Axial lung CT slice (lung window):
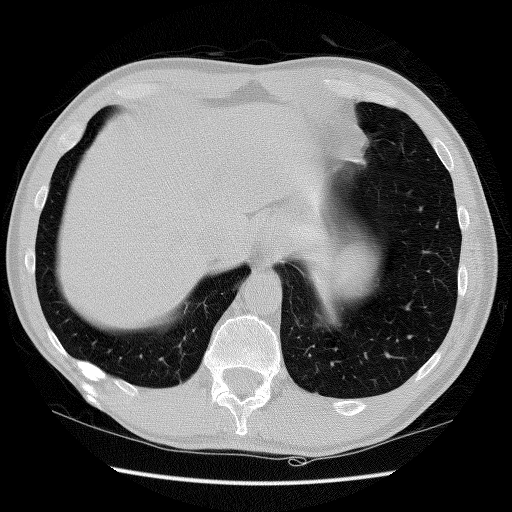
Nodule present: no